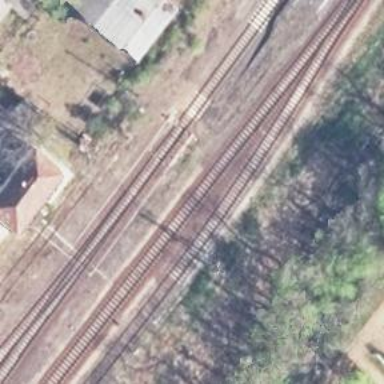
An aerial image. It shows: Railway switch.